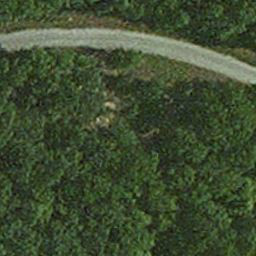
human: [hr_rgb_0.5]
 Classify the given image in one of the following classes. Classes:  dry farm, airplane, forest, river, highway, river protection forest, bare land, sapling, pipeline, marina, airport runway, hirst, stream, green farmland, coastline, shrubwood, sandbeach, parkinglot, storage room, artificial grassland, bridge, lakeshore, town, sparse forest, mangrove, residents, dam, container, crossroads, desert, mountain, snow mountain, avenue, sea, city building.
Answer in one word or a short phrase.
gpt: avenue